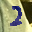
Label: 2